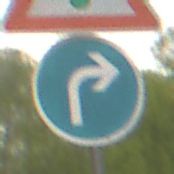
Verkehrszeichen: VorgeschriebeneFahrtrichtungRechts
Zusatzzeichen oben: Lichtzeichenanlage
Umgebung: Outdoor, Nature
Tageszeit: MorningAfternoon
Wetter: Overcast
Licht: Natural
Jahreszeit: NotSpecified
Kontrast: LowContrast